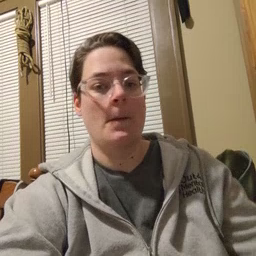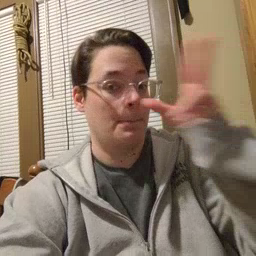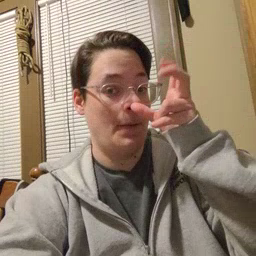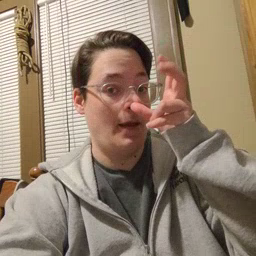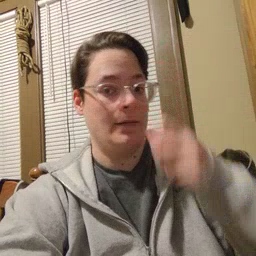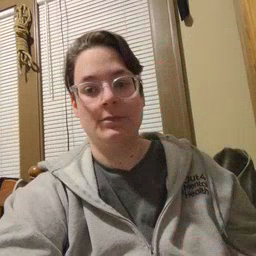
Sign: bug